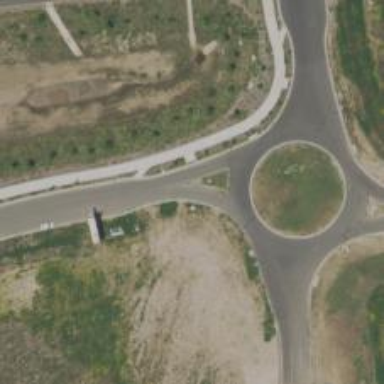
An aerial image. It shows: Crossing on cycleway.